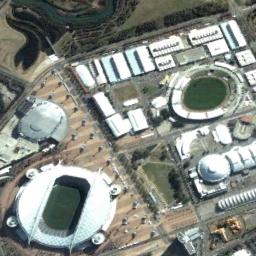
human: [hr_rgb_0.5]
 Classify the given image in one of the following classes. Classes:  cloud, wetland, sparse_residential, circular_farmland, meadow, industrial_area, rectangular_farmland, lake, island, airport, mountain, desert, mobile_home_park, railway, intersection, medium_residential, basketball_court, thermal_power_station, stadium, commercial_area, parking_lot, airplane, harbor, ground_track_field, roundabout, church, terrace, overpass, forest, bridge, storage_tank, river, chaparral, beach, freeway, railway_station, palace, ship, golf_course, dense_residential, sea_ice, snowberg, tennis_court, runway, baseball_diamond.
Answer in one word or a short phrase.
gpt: stadium